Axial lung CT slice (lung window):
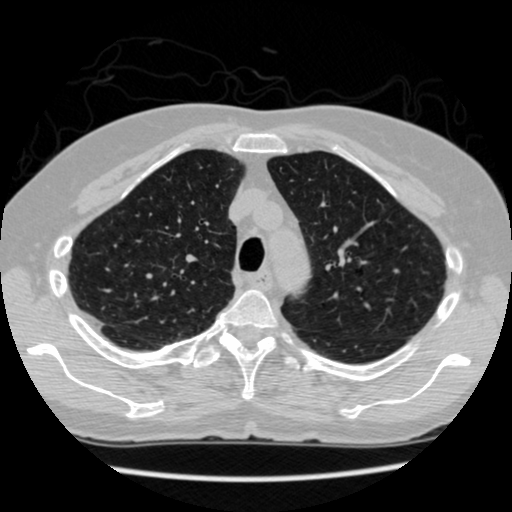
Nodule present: no